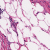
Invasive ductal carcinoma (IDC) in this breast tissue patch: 0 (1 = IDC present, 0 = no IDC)